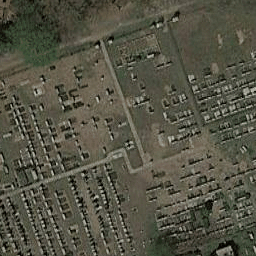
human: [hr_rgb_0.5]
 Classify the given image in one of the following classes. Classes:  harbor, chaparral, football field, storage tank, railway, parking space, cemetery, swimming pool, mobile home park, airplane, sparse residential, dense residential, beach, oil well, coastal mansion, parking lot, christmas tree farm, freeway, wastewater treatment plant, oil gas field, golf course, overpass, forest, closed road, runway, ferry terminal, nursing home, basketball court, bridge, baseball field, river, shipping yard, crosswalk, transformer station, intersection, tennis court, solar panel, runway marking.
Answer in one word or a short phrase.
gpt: cemetery